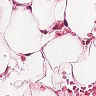
Metastatic tissue present: no